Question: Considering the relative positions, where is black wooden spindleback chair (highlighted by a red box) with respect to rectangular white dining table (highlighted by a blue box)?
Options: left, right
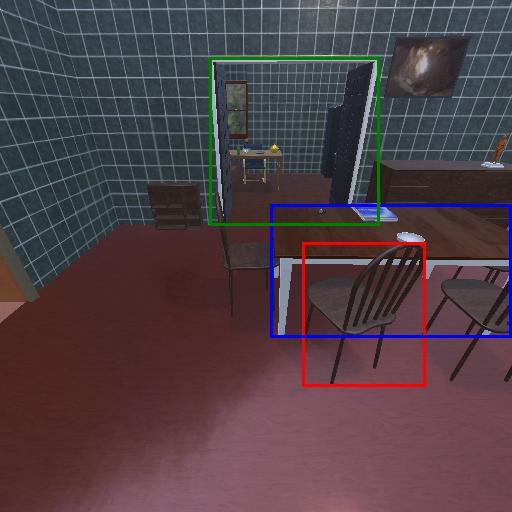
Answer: left